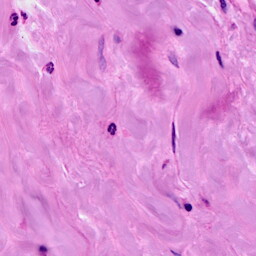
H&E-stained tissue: Breast